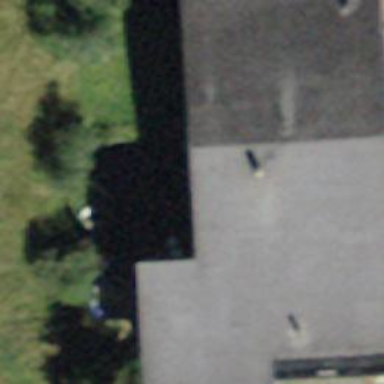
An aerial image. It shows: Gabled hotel with the roof oriented across the building.